Question: I'm trying to update the function that handles the upload of the image to variation product

I thought that the code that handles it is :
'''
protected function set_variation_image( $variation, $image ) {
$attachment_id = isset( $image['id'] ) ? absint( $image['id'] ) : 0;
if ( 0 === $attachment_id && isset( $image['src'] ) ) {
$upload = wc_rest_upload_image_from_url( esc_url_raw( $image['src'] ) );
if ( is_wp_error( $upload ) ) {
if ( ! apply_filters( 'woocommerce_rest_suppress_image_upload_error', false, $upload, $variation->get_id(), array( $image ) ) ) {
throw new WC_REST_Exception( 'woocommerce_variation_image_upload_error', $upload->get_error_message(), 400 );
}
}
$attachment_id = wc_rest_set_uploaded_image_as_attachment( $upload, $variation->get_id() );
}
if ( ! wp_attachment_is_image( $attachment_id ) ) {
/* translators: %s: attachment ID */
throw new WC_REST_Exception( 'woocommerce_variation_invalid_image_id', sprintf( __( '#%s is an invalid image ID.', 'woocommerce' ), $attachment_id ), 400 );
}
$variation->set_image_id( $attachment_id );
// Set the image alt if present.
if ( ! empty( $image['alt'] ) ) {
update_post_meta( $attachment_id, '_wp_attachment_image_alt', wc_clean( $image['alt'] ) );
}
// Set the image name if present.
if ( ! empty( $image['name'] ) ) {
wp_update_post(
array(
'ID' => $attachment_id,
'post_title' => $image['name'],
)
);
}
return $variation;
} '
'''
inside the 'class-wc-rest-product-variations-controller.php'
but any modification at this function is not changing the way that the file is uploaded.
the idea is to upload the image and apply the same variation image to each variation available, but can't find the function that saves the image to the product.
@edit after itzmekhokan reply
i created a plugin that add action to woocommerce_save_product_variation
'''
add_action('woocommerce_save_product_variation', 'salvarfoto',10,2);
function salvarfoto($variation_id,$i){
$variation = new WC_Product_Variation($variation_id);
$produto_pai =wc_get_product( $variation->get_parent_id() );
foreach( $produto_pai->get_children() as $variation_values ){
// $variation_id = $variation_values['variation_id']; // variation id
$product = new WC_Product_Variation( $variation_values );
if( $product->get_attribute( 'pa_cor' ) == $variation->get_attribute('pa_cor'))
{
$id_img = $variation->get_image_id();
$product->set_image_id($id_img);
}
$product->save();
}
}
'''
this code apply the same image_id to all variations that has the same color attribute
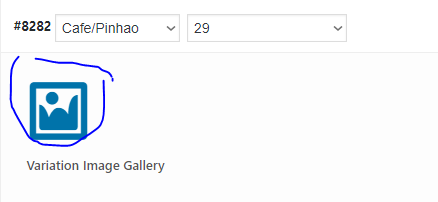
Answer: Its 'WC_Meta_Box_Product_Data::save_variations( $post_id, $post )' within file 'class-wc-meta-box-product-data.php'.
And -
'''
$errors = $variation->set_props(
array(
'image_id' => isset( $_POST['upload_image_id'][ $i ] ) ? wc_clean( wp_unslash( $_POST['upload_image_id'][ $i ] ) ) : null,
)
);
'''
'image_id' basically storing the each variation image id. Check the functionalities first, then I think you can do your modifications using this 'do_action( 'woocommerce_save_product_variation', $variation_id, $i );' hook.